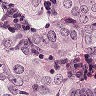
Metastatic tissue present: yes